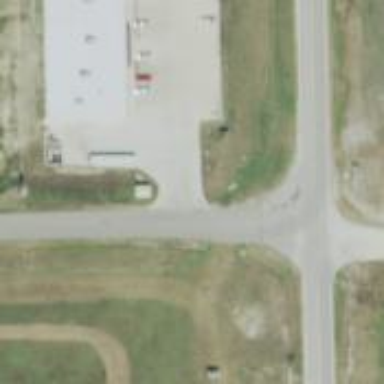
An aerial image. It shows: Stop road.